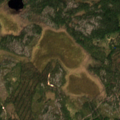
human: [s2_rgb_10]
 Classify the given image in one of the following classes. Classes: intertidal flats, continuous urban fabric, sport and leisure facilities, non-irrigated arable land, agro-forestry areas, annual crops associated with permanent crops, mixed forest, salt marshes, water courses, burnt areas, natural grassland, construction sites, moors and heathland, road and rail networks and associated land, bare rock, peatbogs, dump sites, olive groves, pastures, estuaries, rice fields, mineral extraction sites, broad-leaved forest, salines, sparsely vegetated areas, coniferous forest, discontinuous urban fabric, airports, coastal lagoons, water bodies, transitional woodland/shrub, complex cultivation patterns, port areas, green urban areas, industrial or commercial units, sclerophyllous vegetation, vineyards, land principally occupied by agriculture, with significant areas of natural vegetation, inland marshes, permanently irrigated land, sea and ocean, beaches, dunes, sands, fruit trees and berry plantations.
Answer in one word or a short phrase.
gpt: coniferous forest, transitional woodland/shrub